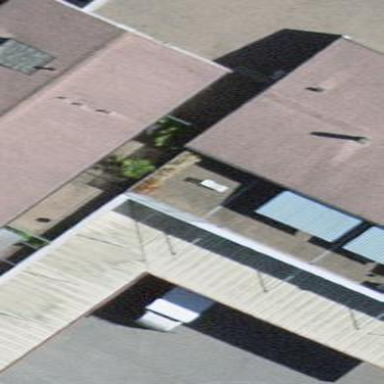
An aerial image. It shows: View of roof of building.